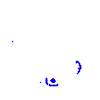
Particle: kaon